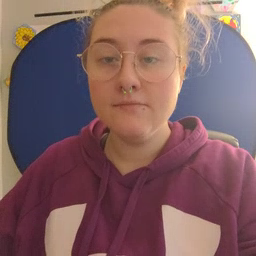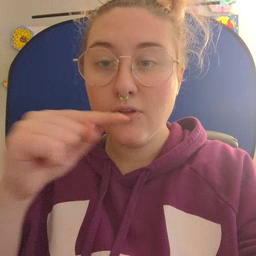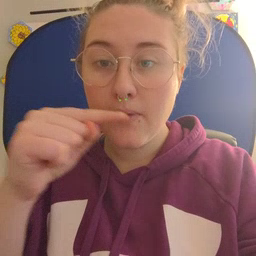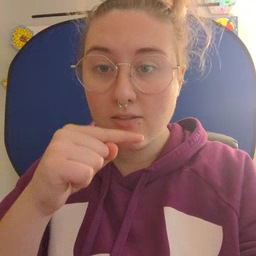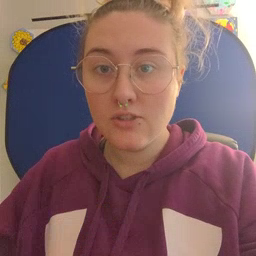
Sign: toothbrush